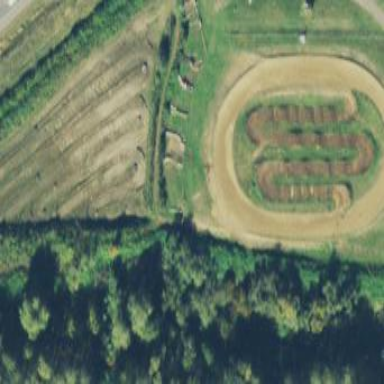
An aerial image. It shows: Raceway for motor sports.